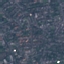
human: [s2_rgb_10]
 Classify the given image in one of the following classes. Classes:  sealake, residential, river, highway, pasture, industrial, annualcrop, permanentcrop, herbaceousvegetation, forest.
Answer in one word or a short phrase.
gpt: Residential